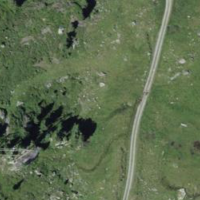
EUNIS habitat code: 26
Species observed at this site:
Vaccinium myrtillus
Vaccinium uliginosum